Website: macys
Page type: gifting
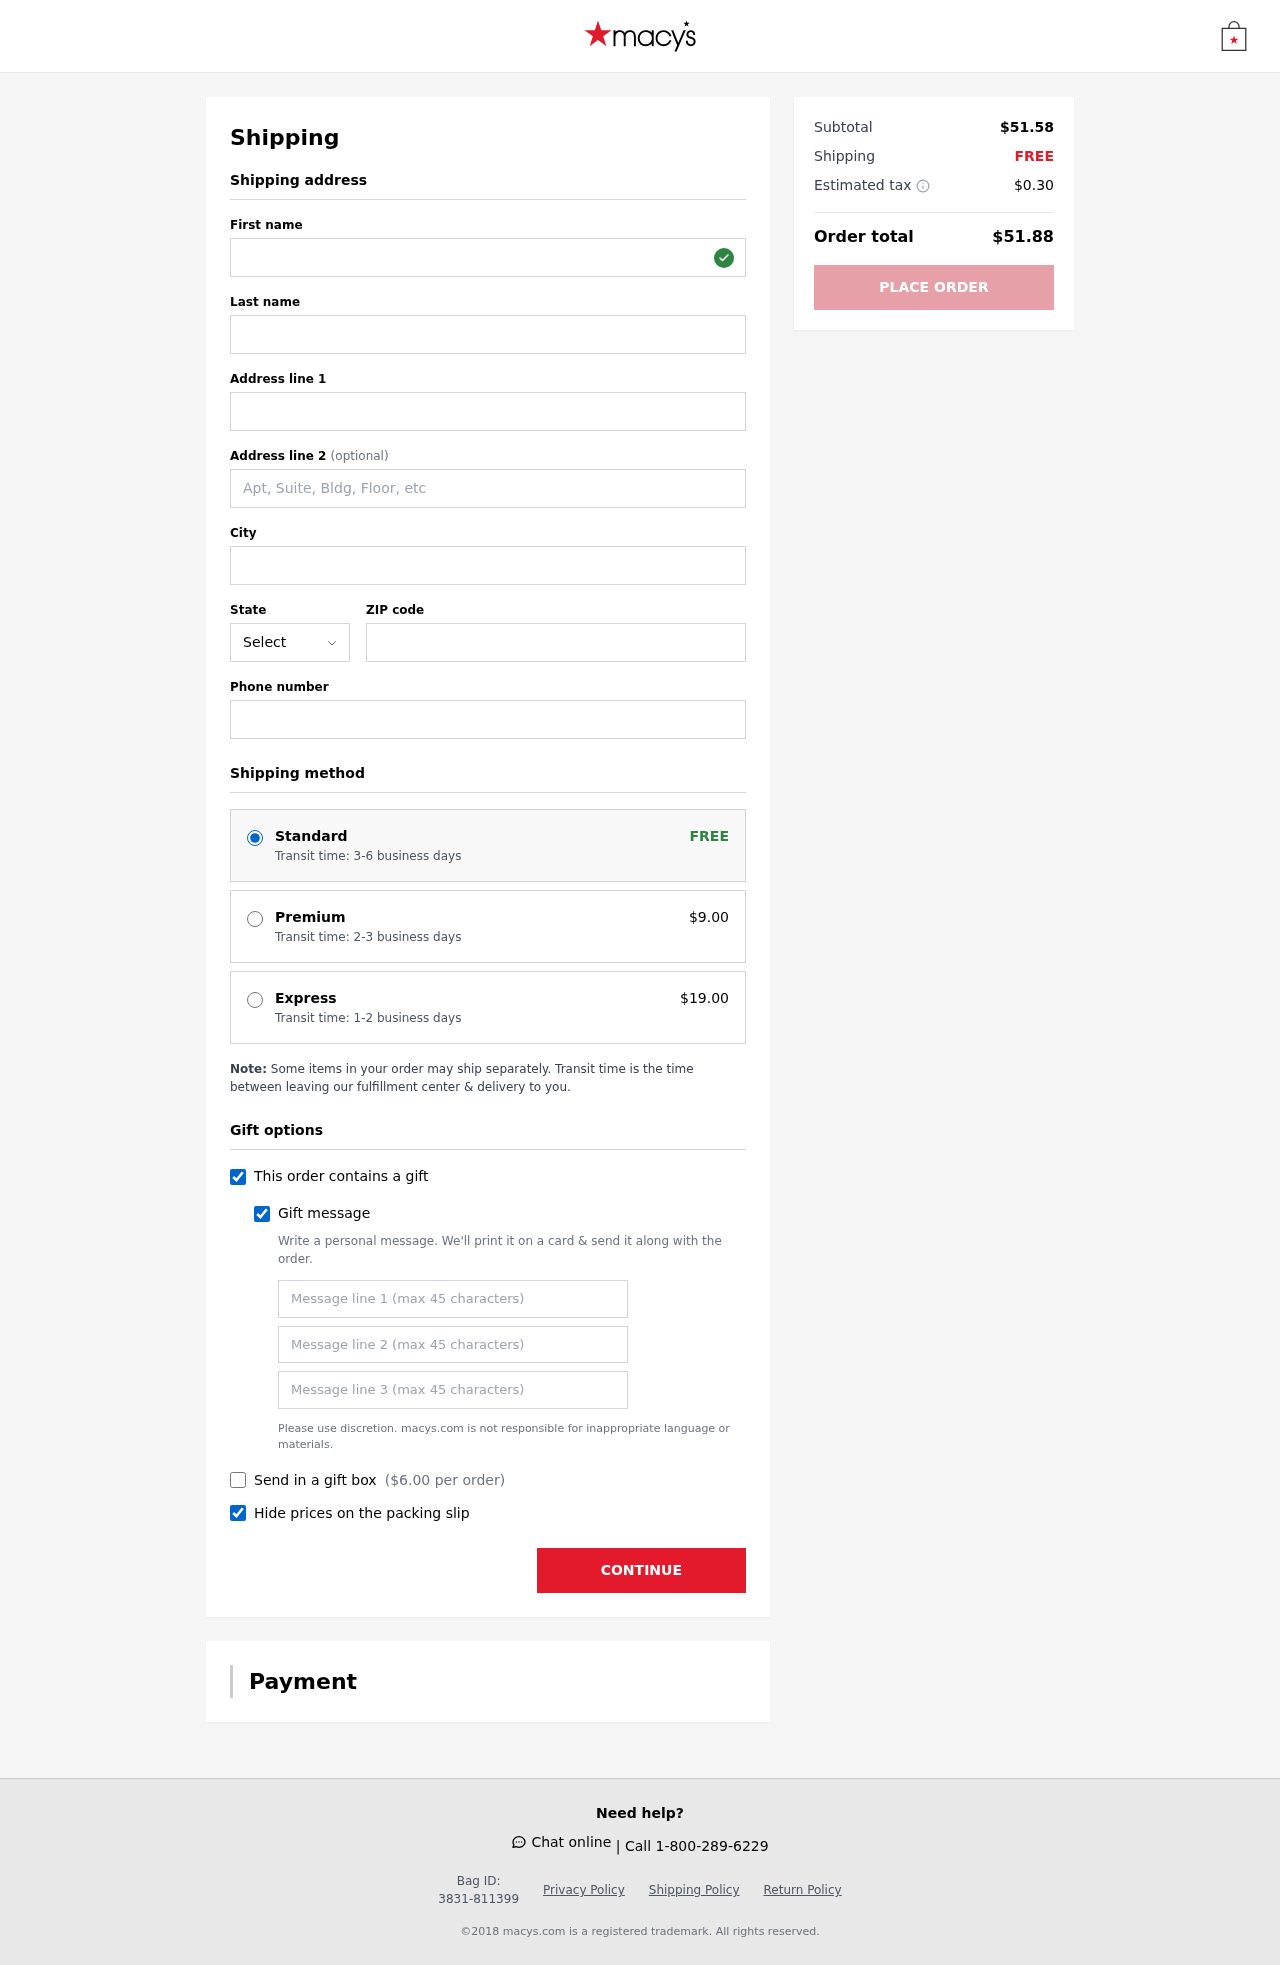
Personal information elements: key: PII_STATE_ABBR
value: AK
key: PII_FIRSTNAME
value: Timothy
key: PII_LASTNAME
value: Garcia
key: PII_STREET
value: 63910 Fowler Parkways Apt. 098
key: PII_STREET2
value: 7984 John Mills
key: PII_CITY
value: Cobbport
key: PII_POSTCODE
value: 41000
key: PII_PHONE
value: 4378256220
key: PII_GIFT_MESSAGE
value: Hey Crystal, I thought these packing cubes would be perfect for your next adventure! Can't wait to hear about all the amazing places you’ll go and how organized you’ll be. Enjoy every journey!  Timothy
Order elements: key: ORDER_SHIPPING_STANDARD
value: Transit time: 3-6 business days
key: ORDER_SHIPPING_PREMIUM
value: Transit time: 2-3 business days
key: ORDER_SHIPPING_PREMIUM_PRICE
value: $9.00
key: ORDER_SHIPPING_EXPRESS
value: Transit time: 1-2 business days
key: ORDER_SHIPPING_EXPRESS_PRICE
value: $19.00
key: ORDER_GIFT_BOX_PRICE
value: $6.00
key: ORDER_SUBTOTAL
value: $51.58
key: ORDER_SHIPPING_COST
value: FREE
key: ORDER_TAX
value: $0.30
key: ORDER_TOTAL
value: $51.88